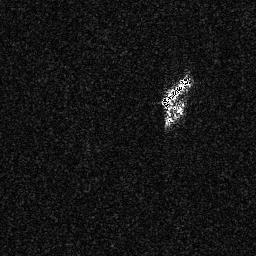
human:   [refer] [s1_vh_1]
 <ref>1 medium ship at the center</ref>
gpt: <box>[[62, 27, 75, 42, 0]]</box>